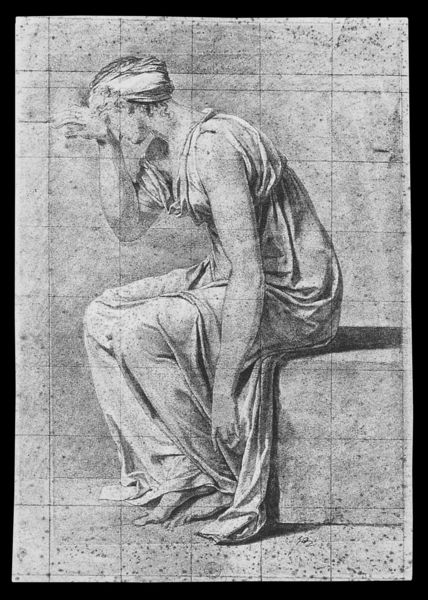
Titel: Studie zum “Schwur der Horatier, sitzende Frau mit geschlossenen Augen
Künstler: Jacques-Louis David
Institution: Bayonne, Musée Bonnat
Schlagwörter: hand, kopf, weiß, sitzen, finger, frau, grau, hut, kleid, marmor, schwarz, stirn, zeichnung, tuch, arm, falten, stein, stirnband, trauer, hals, hände, gewand, sitzend, stoff, locken, schattierung, kopftuch, fuss, barfuß, fliesen, kacheln, entwurf, antik, antikisierend, block, turban, raster, thora, sybille